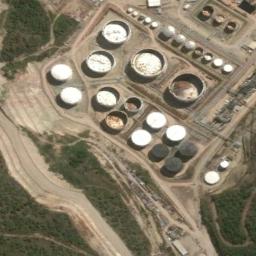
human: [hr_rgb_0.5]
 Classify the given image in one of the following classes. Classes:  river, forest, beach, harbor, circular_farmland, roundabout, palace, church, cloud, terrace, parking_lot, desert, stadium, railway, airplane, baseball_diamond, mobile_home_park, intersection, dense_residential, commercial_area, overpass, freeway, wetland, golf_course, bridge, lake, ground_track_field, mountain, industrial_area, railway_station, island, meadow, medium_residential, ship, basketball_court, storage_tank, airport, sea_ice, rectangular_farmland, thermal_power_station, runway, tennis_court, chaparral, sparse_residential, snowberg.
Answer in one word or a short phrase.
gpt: storage_tank